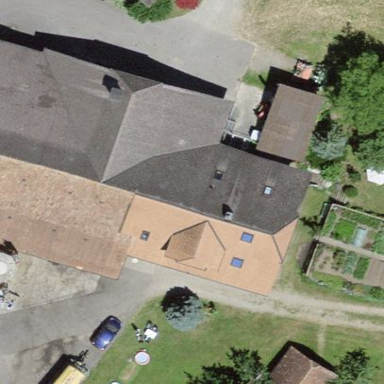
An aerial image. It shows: Farm building.